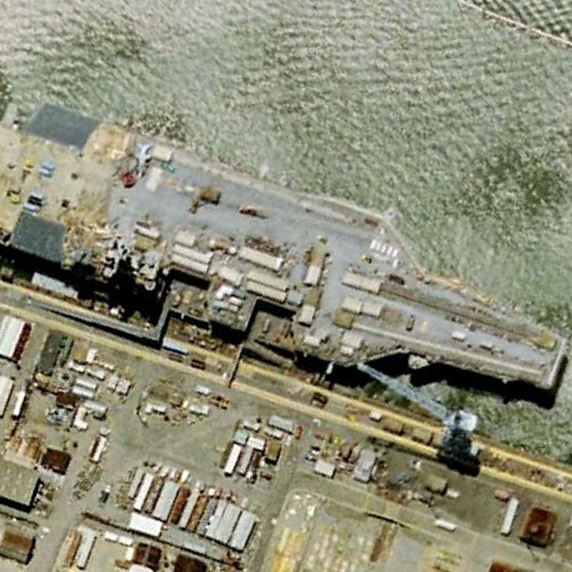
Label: aircraft_carrier